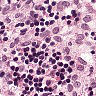
Metastatic tissue present: no